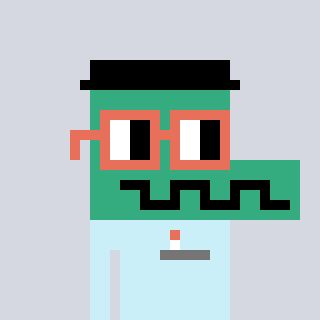
a pixel art character with square orange glasses, a crocodile-shaped head and a cold-colored body on a cool background